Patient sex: F
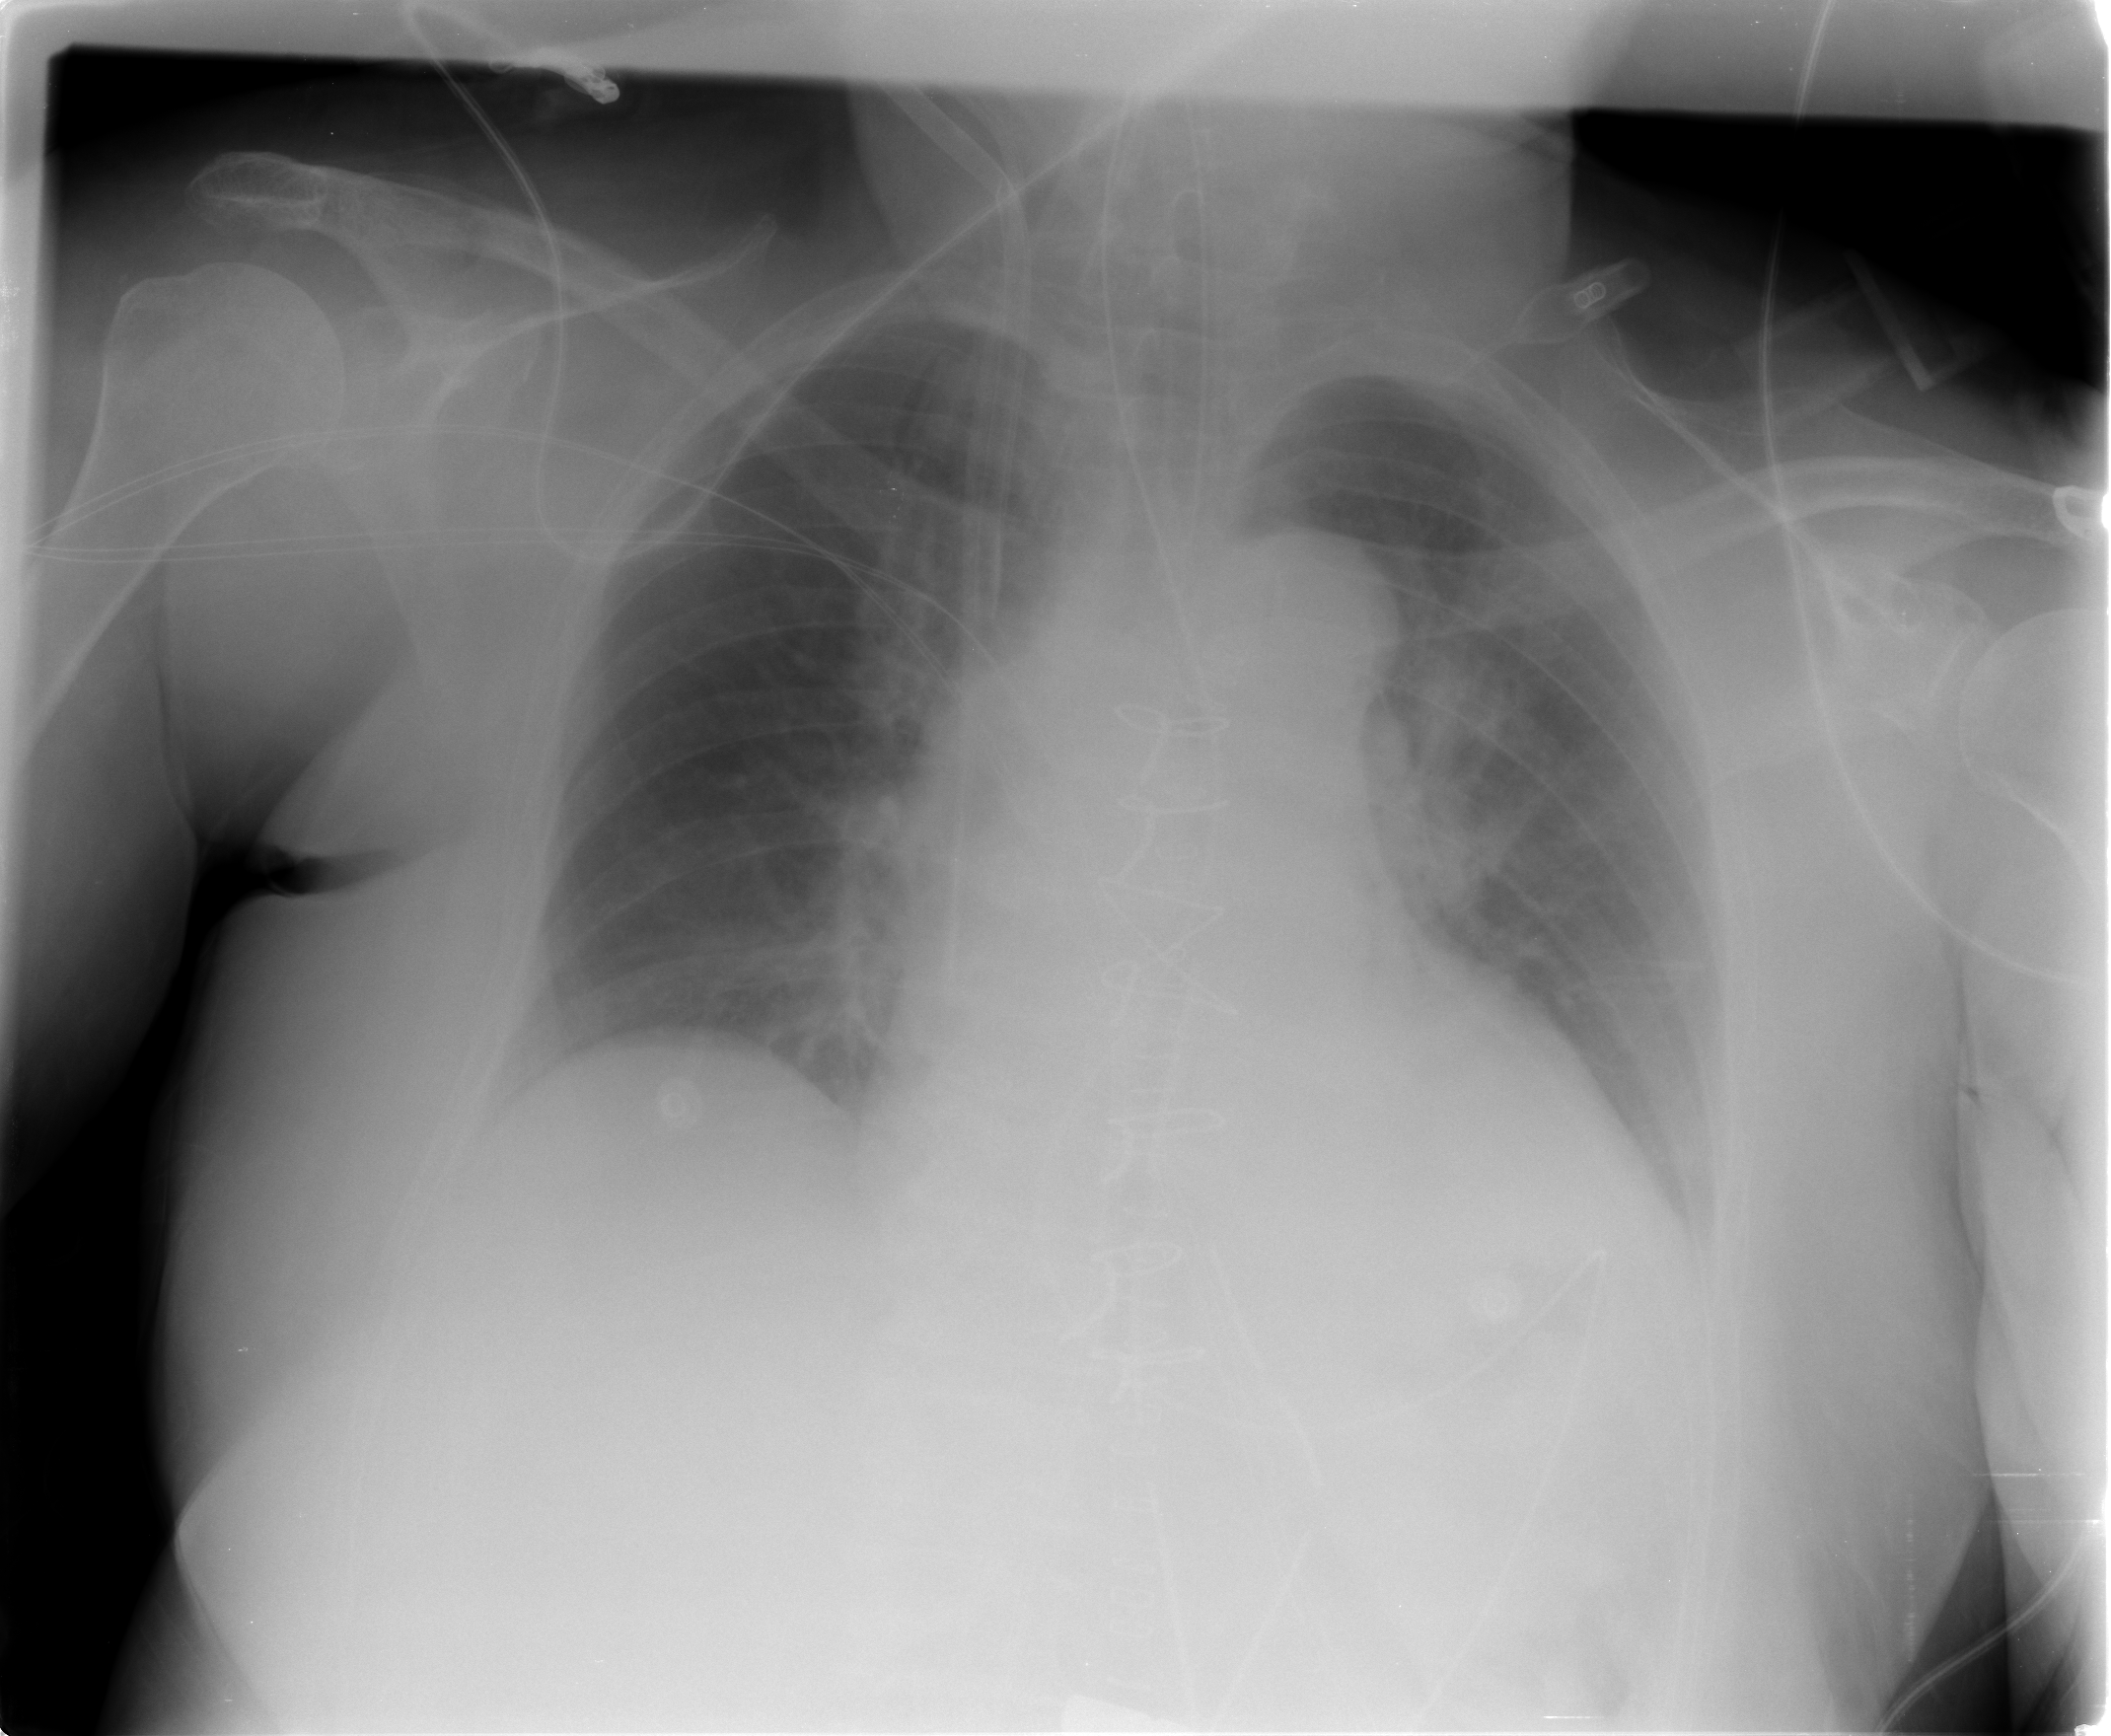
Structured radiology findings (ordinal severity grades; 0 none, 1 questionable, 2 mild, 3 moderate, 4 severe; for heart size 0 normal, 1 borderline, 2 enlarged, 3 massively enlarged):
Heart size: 0
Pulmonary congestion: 2
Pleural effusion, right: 0
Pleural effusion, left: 2
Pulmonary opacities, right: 0
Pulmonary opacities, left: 0
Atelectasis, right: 0
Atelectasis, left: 0